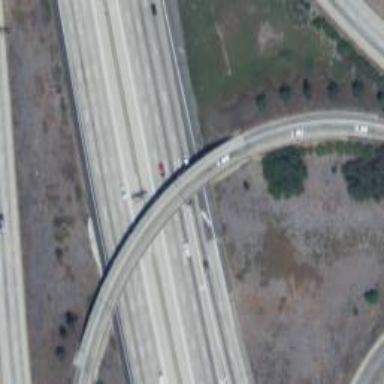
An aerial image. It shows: Bridge over motorway link with asphalt surface.